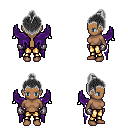
a pixel art fantasy rpg character, female body template, human, dark skin, purple wings, gold greaves, gray short topknot hairstyle, metal gloves, four views (front, back, left, right), 2x2 character sprite sheet, small pixel art, hard edges, no anti-aliasing